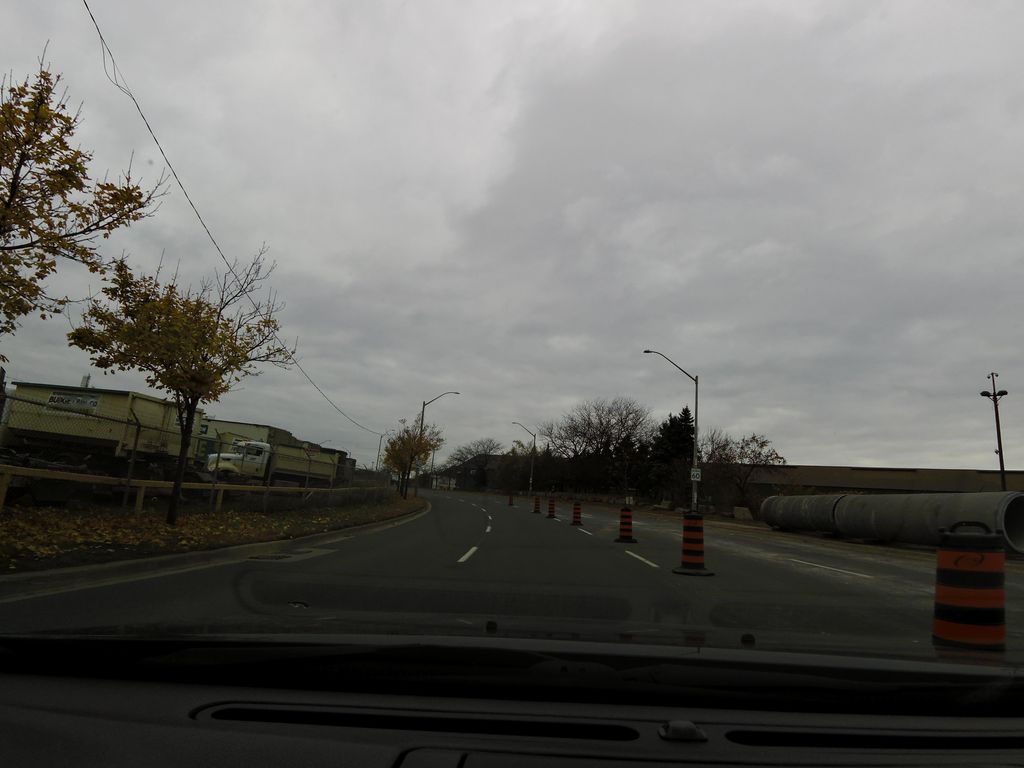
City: hamilton